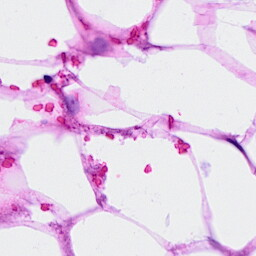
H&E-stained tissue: Breast